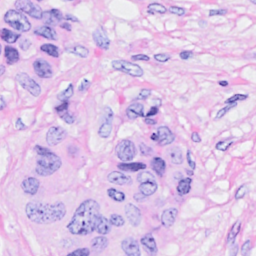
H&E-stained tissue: Breast